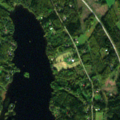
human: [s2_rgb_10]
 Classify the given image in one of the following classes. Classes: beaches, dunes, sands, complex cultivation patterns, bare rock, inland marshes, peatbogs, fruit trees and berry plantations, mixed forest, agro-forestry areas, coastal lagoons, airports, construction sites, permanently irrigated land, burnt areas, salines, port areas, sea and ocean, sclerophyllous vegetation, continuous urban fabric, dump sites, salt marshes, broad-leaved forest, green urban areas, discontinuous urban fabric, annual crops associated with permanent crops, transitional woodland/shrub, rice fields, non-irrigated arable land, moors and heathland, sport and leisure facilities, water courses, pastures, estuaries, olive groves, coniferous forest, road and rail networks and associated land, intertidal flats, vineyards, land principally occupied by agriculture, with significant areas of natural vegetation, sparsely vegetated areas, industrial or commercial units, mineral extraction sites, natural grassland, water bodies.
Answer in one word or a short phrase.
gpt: non-irrigated arable land, broad-leaved forest, mixed forest, water bodies